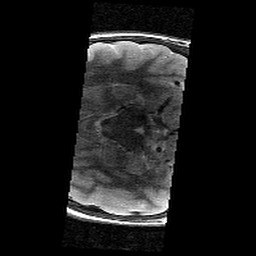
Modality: T2w
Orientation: axial
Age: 13
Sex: male
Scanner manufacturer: siemens
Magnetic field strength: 3 T
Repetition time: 8.46 s
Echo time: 0.067 s